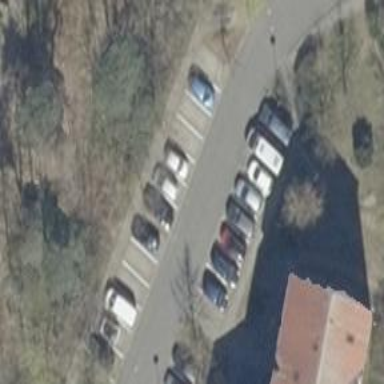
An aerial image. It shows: Parking area with surface.